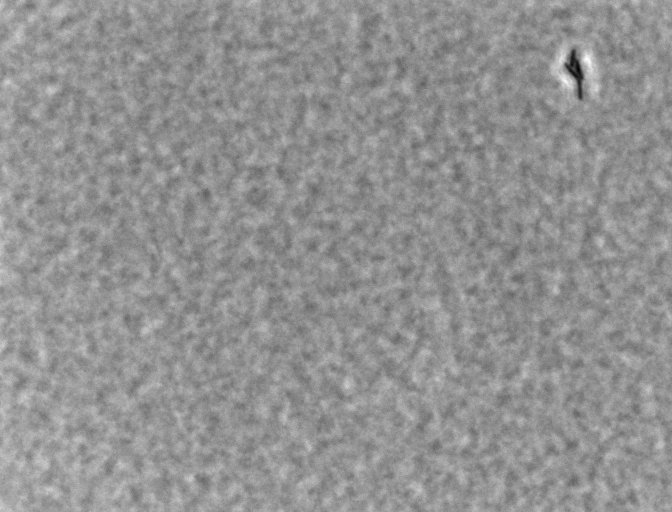
Bacillus coagulans